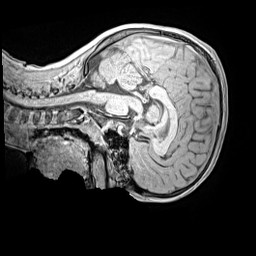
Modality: MP2RAGE
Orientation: sagittal
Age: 9
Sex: male
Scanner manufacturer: siemens
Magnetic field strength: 3 T
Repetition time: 4 s
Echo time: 0.00299 s